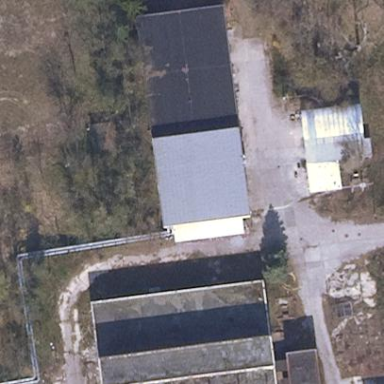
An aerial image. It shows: Warehouse building.